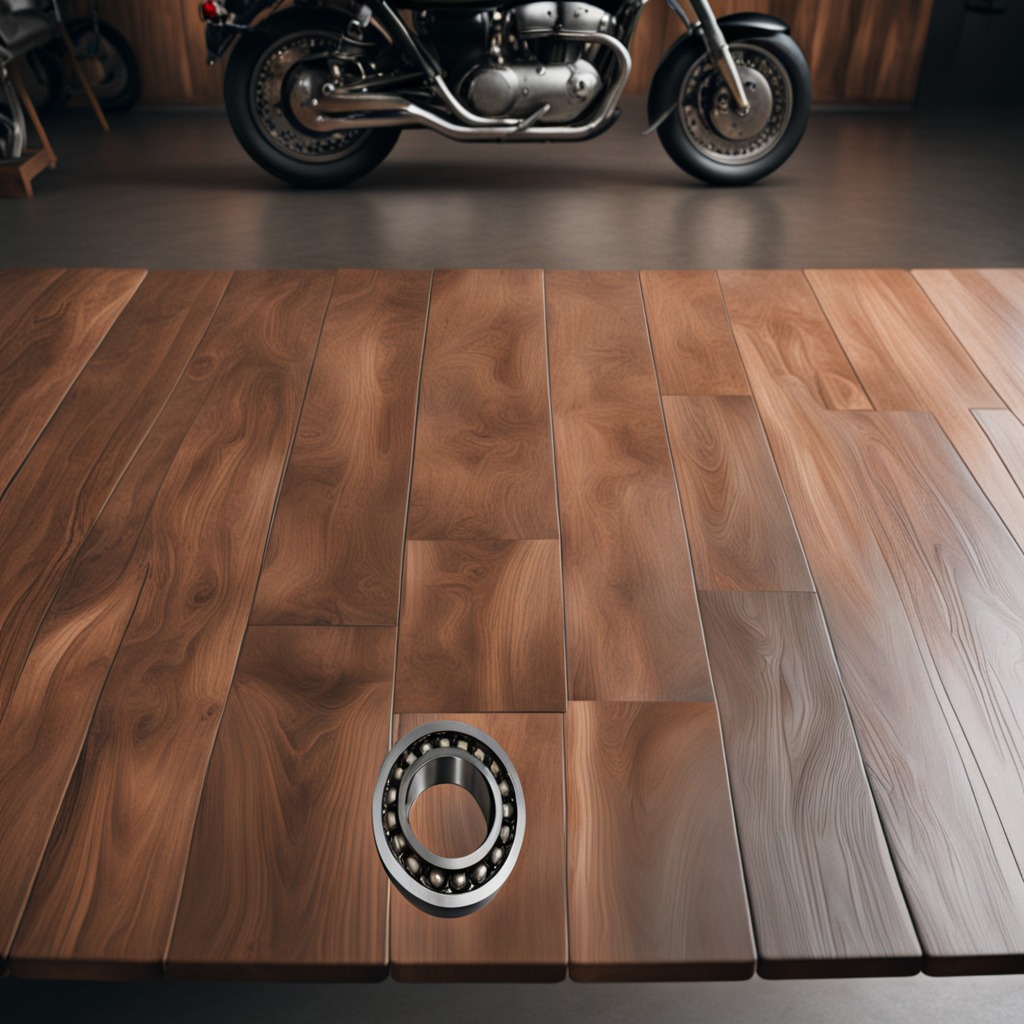
A metal ball bearing lies on an oil-spilled wooden table in a vintage motorcycle garage.